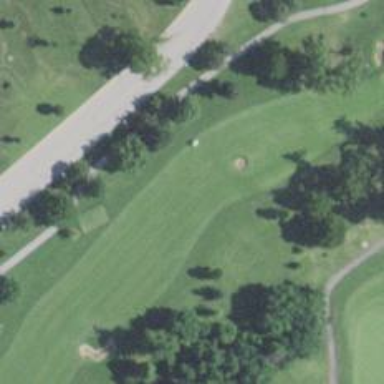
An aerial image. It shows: Golf hole.